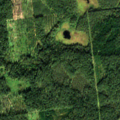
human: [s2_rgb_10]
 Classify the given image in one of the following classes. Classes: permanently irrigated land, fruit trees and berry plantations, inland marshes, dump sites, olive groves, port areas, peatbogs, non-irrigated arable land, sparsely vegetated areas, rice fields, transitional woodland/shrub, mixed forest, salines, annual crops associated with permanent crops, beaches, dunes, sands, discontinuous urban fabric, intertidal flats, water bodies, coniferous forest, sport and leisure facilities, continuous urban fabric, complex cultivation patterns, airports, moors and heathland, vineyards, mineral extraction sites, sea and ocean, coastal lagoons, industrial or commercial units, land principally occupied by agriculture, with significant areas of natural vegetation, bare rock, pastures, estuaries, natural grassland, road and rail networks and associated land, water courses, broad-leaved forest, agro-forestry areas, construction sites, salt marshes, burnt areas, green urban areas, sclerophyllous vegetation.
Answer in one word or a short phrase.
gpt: coniferous forest, transitional woodland/shrub